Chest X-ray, PA view. Patient: 35 years old, sex M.
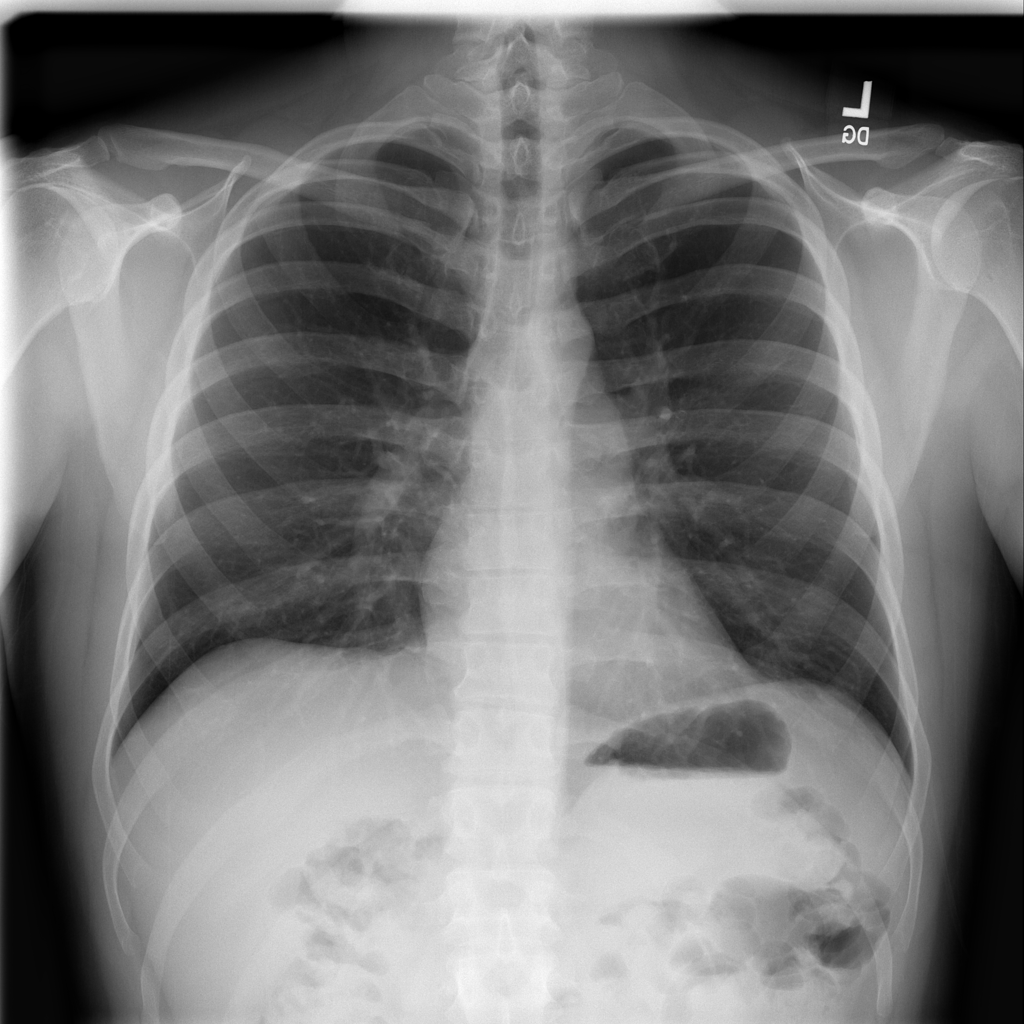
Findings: No Finding